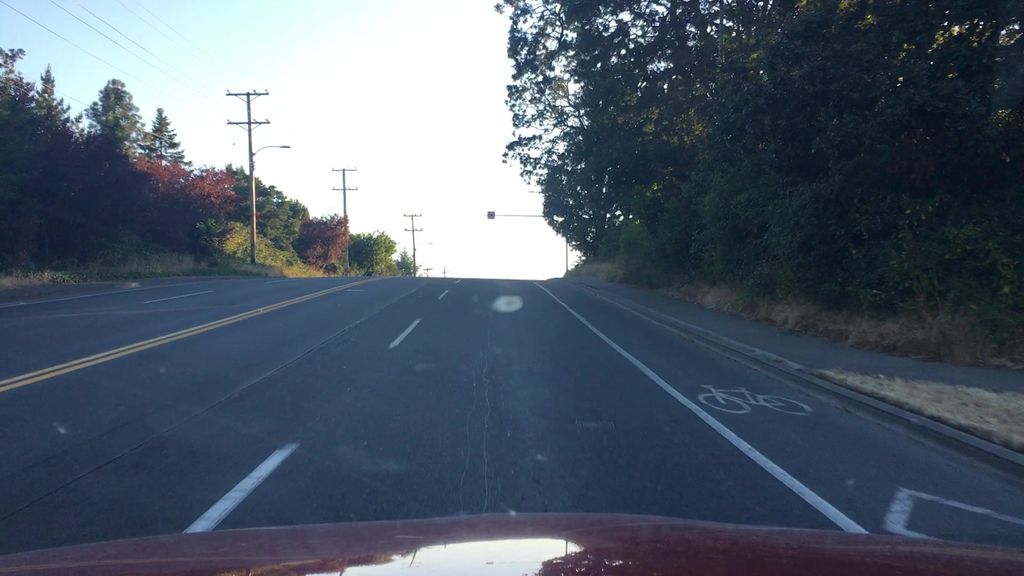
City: victoria